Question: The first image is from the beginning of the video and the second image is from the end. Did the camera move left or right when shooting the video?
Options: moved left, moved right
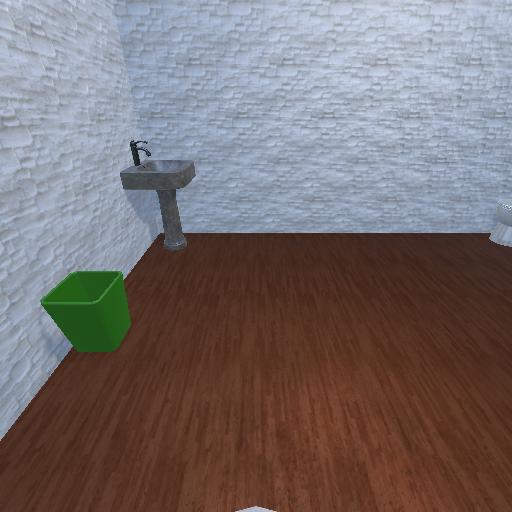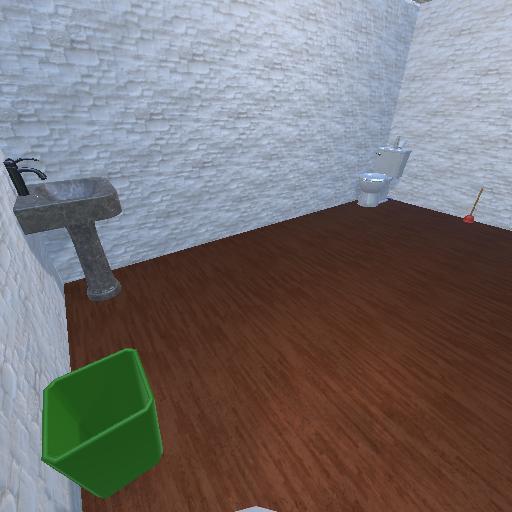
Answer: moved left